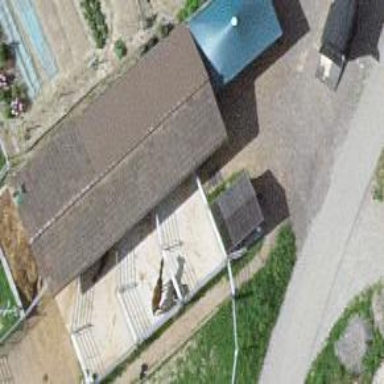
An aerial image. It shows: Stable.